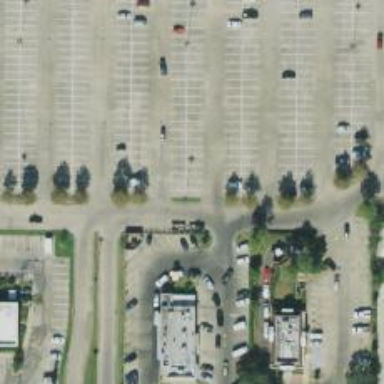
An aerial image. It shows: Parking space.